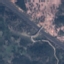
Land use / land cover class: Highway